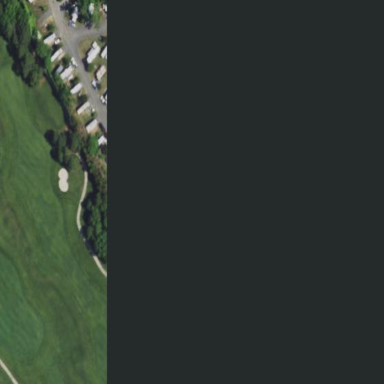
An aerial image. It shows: Grassy area designated as golf fairway.